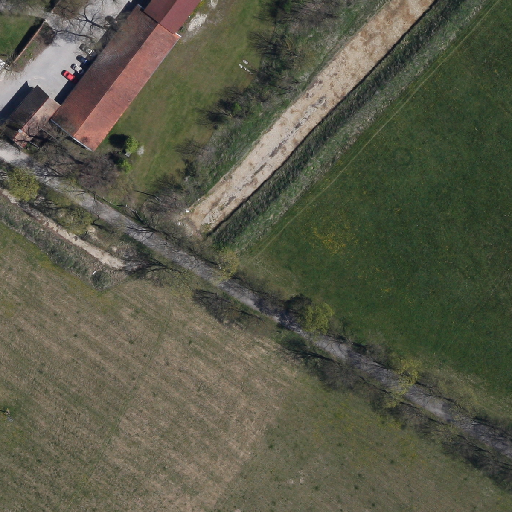
Referring expression: car